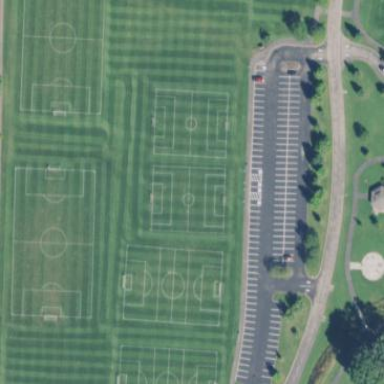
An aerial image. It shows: Soccer pitch for outdoor sports and leisure activities.